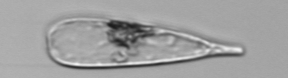
Label: Licmophora